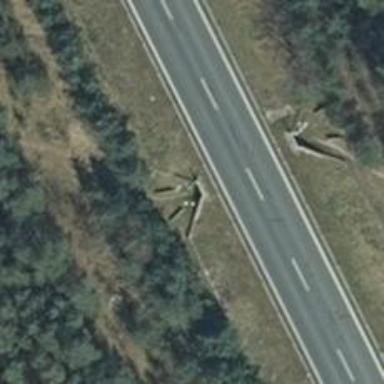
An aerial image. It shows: Ground-level path that goes through tunnel.